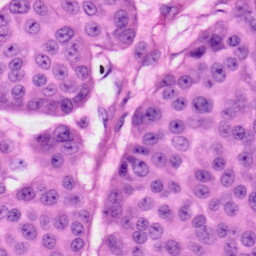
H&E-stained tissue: Skin